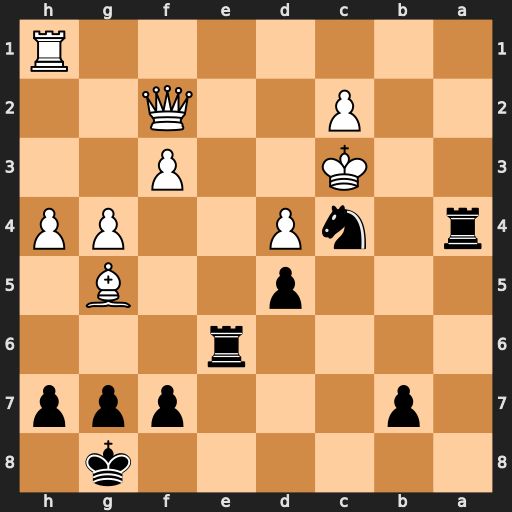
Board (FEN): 6k1/1p3ppp/4r3/3p2B1/r1nP2PP/2K2P2/2P2Q2/7R
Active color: b
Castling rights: -
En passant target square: -
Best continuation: Ra3+ Kb4 Rb6+ Kc5 Ra5#